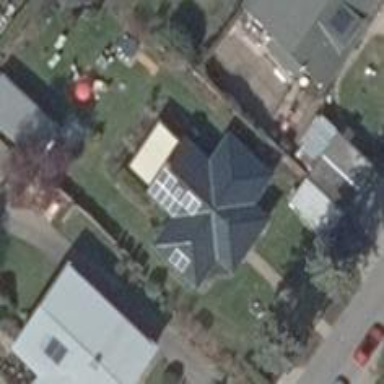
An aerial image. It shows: Detached building with hipped roof shape.